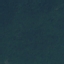
Land use / land cover class: Forest